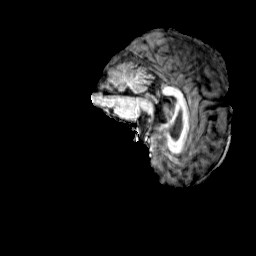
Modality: T1w
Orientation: sagittal
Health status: ill
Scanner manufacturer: siemens
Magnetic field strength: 3 T
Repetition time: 2 s
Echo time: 0.00303 s